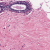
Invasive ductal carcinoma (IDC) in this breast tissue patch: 0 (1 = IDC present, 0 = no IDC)